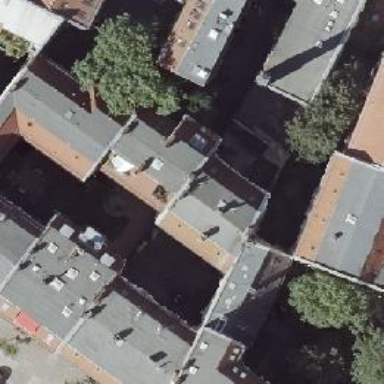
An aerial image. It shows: White apartment building with red gambrel roof made of roof tiles.